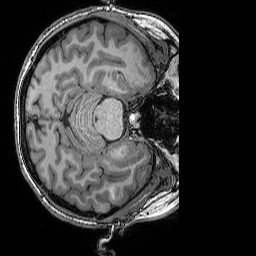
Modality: T1w
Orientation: axial
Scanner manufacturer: siemens
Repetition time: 2.25 s
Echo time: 0.00418 s